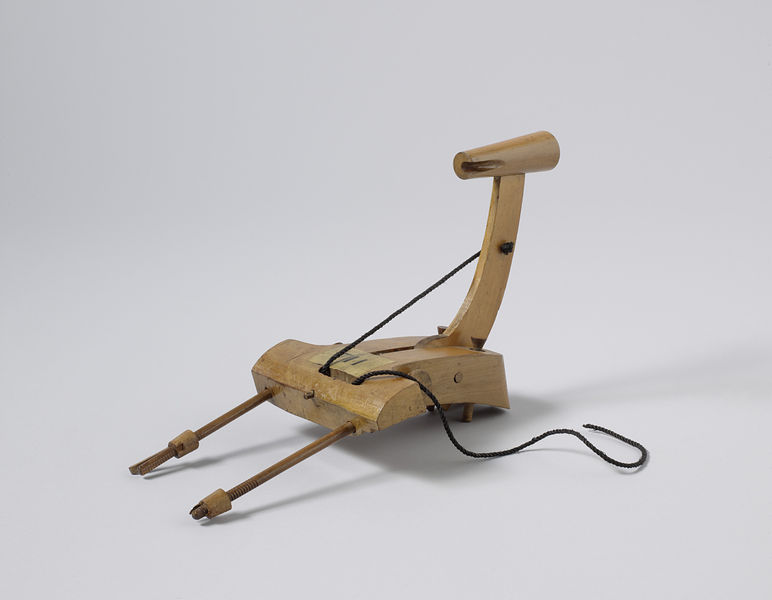
Titel: Model van een percussieslot voor geschut
Künstler: Rijkswerf Vlissingen
Standort: Amsterdam
Institution: Rijksmuseum
Schlagwörter: bois, cheval, sculpture, chaussure, ficelle, marteau, outil, corde, afrique, montage, jouet, tige, art primitif, boi, 71